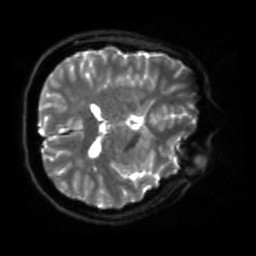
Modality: sbref
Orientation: axial
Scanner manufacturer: siemens
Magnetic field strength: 3 T
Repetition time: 4 s
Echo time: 0.0594 s